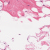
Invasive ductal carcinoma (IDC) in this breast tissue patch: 0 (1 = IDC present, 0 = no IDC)